Question: I am using scipy's stats module to try and determine values of a distribution at which the upper tail probability reaches some small value, but I am getting some very unrealistic results. For example:
I fit a beta distribution to an array of the square of normalized correlation coefficients for a signal matching operation (correlation coefficient is always between -1 and 1 so its square is between 0 and 1). Using
'''
import scipy, numpy as np
bd=scipy.beta.fit(np.square(data),floc=0,fscale=1) #fitted beta dist
'''
which gives me the beta distribution parameters of
(0.42119596435034012, <PHONE>118, 0, 1) the data array is about 3 million elements long.
Now when I plot the distribution it is clear that most the area of the distribution is very near 0 on the x axis
'''
import matplotlib.pyplot as plt
x=x=np.linspace(0,1,num=<PHONE>)
plt.plot(x,scipy.stats.beta.pdf(x,betaparams[0],betaparams[1]))
plt.xlim([0,.0001])
'''

Now when I try to find the x value for which some upper tail probability remains I get some unexpected behavior. For example
'''
for expon in [-1,-2,-3,-4,-5,-6,-7,-8,-9,-10]:
print (expon,scipy.stats.beta.isf(10**expon,betaparams[0],betaparams[1]))
'''
yeilds:
'''
(-1, 6.9580465891063448e-05)
(-2, 0.00018124328968143608)
(-3, 0.00030250611696189104)
(-4, 0.00042796070123291116)
(-5, 0.0005557482540313166)
(-6, 0.00068501413697673774)
(-7, 0.99999966996999767)
(-8, 0.99999996699699967)
(-9, 0.99999999669970008)
(-10, 0.99999999966997)
'''
Clearly scipy is returning poor estimates around 10**-7. My question is why, why it would express this behavior silently, and how to fix it.
Thanks
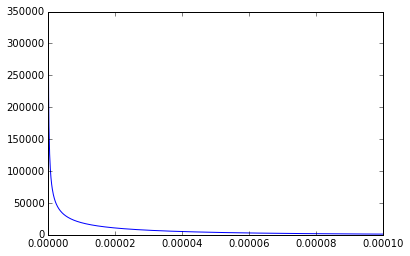
Answer: This appears to be a bug in 'scipy.special.btdtri' which is supposed to compute quantiles for the beta distribution. Maybe you can file a bug report.
'''
>>> from scipy import special
>>> special.btdtri (betaparams[0],betaparams[1], 1-1e-6)
0.00068501413697504238
>>> special.btdtri (betaparams[0],betaparams[1], 1-1e-7)
0.99999966996999767
'''
I can't figure out where 'btdtri' is defined.
EDIT: For the record, here is the SciPy bug report: <URL>